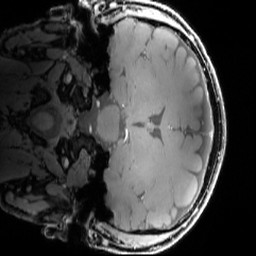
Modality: T1w
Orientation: coronal
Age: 30
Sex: male
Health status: healthy
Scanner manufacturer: siemens
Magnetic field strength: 7 T
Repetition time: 4.3 s
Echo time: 0.00227 s